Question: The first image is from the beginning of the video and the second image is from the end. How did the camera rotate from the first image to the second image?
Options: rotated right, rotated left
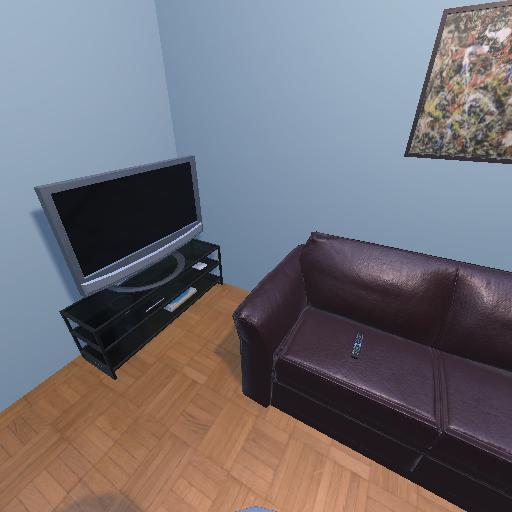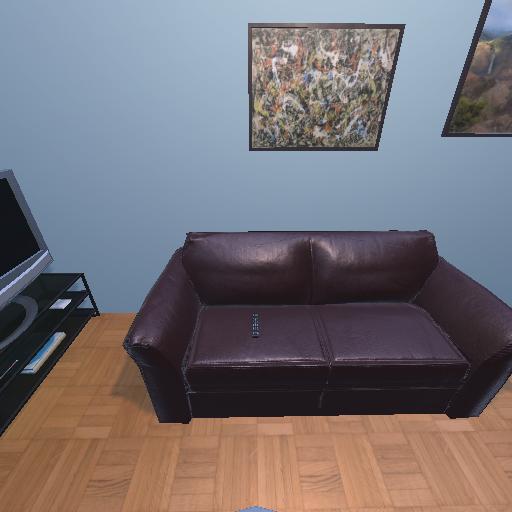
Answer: rotated right